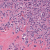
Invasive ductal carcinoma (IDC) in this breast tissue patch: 1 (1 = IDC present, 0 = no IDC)